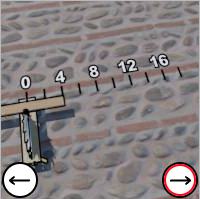
Task: length
Answer: 4
First scale value: 4.0